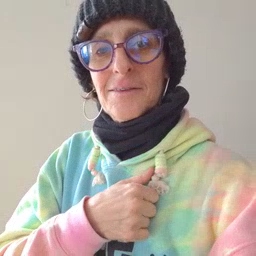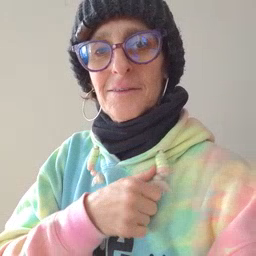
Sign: hide